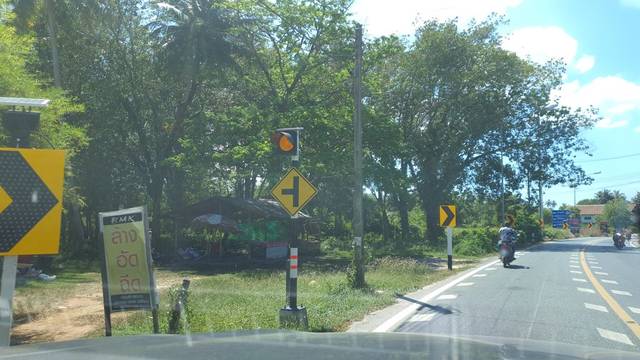
Region: Thailand
Coordinates: 8.123, 98.311